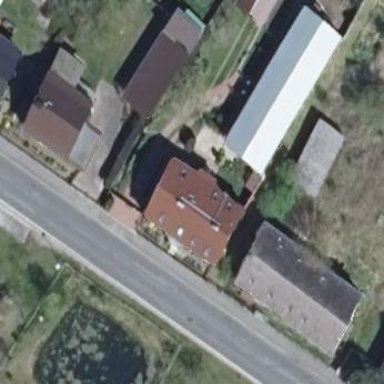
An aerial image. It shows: Gabled house with red roof. The roof is oriented along the house.